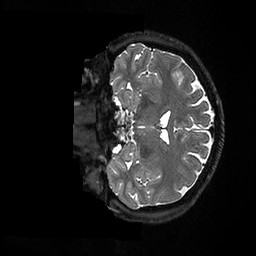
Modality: T2w
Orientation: coronal
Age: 32
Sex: male
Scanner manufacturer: ge
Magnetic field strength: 3 T
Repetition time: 3.202 s
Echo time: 0.06683 s